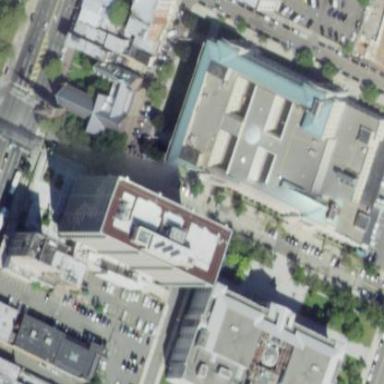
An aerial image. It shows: Government office building.